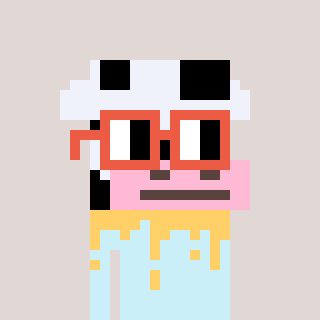
a pixel art character with square orange glasses, a cow-shaped head and a cold-colored body on a warm background